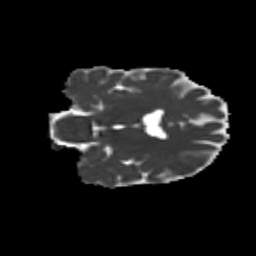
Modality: MD
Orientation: coronal
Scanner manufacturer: siemens
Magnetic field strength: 3 T
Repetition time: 9.2 s
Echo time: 0.084 s